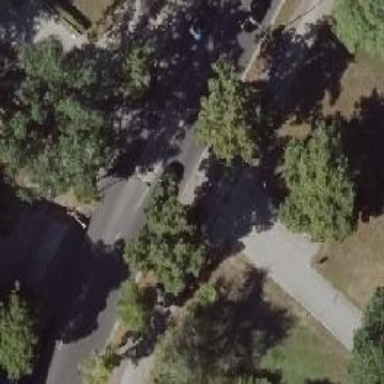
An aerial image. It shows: Unmarked crossing with pedestrian island.